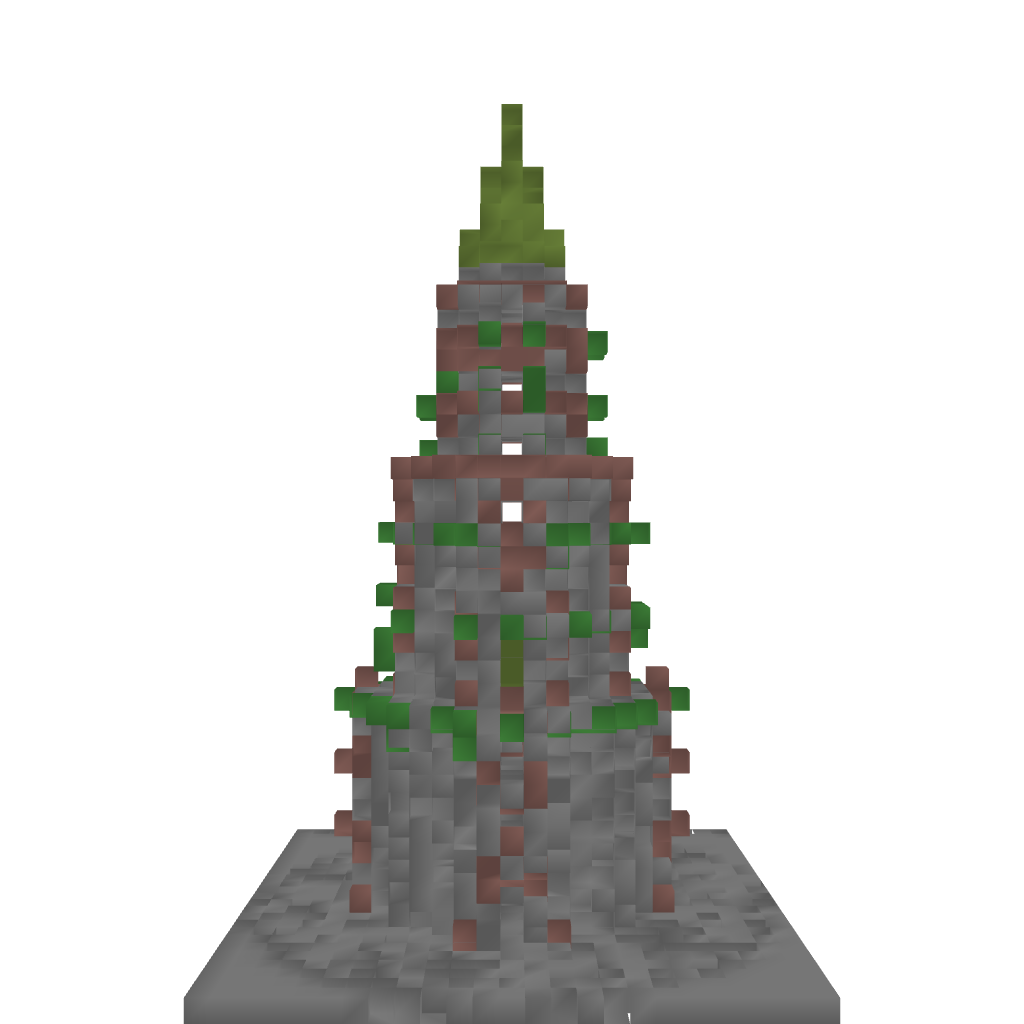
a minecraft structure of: Medieval Tower Normal good quality